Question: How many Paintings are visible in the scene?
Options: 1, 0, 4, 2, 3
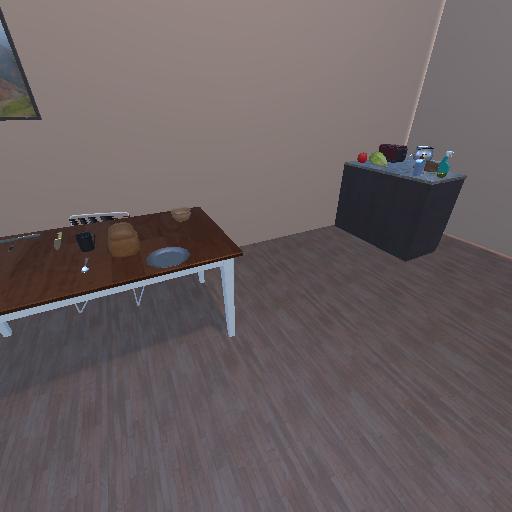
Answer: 1